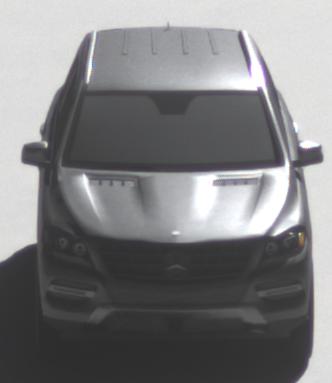
Make: Mercedes-Benz
Model: ML 350
Detailed model: M-Class (166)
Model produced from: 2011/11
Model produced until: 2014/10
Doors: 5
Color: gray
Road condition: dry road
Daytime: morning or afternoon
Contrast: high contrast